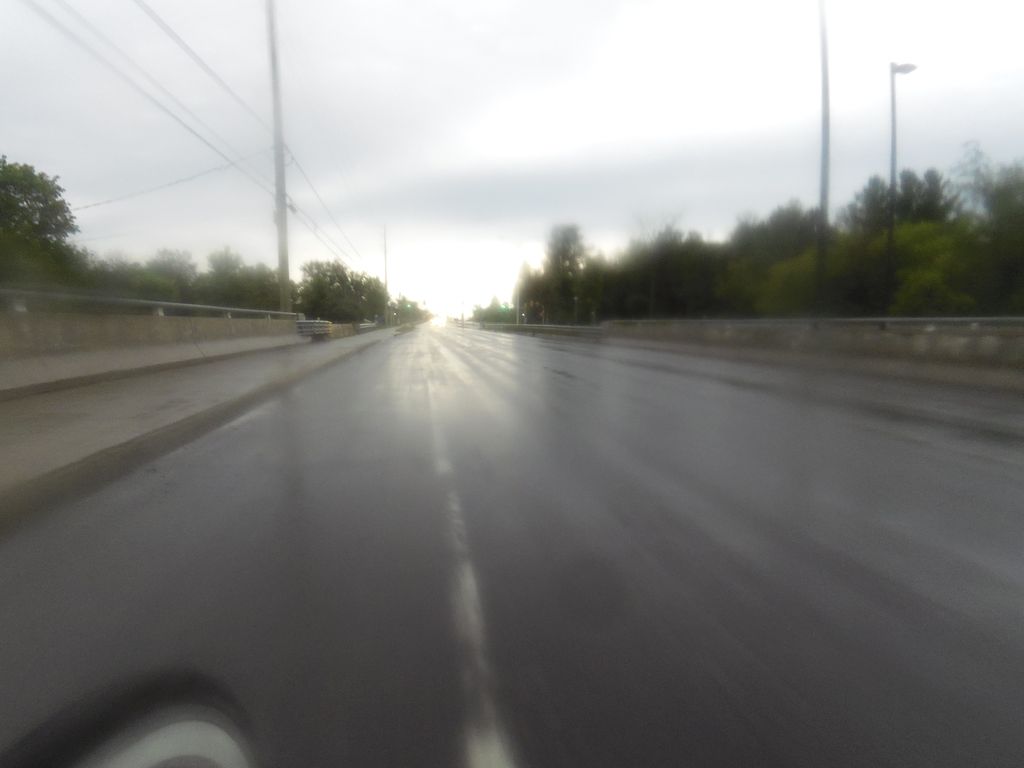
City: ottawa-gatineau